Chest X-ray:
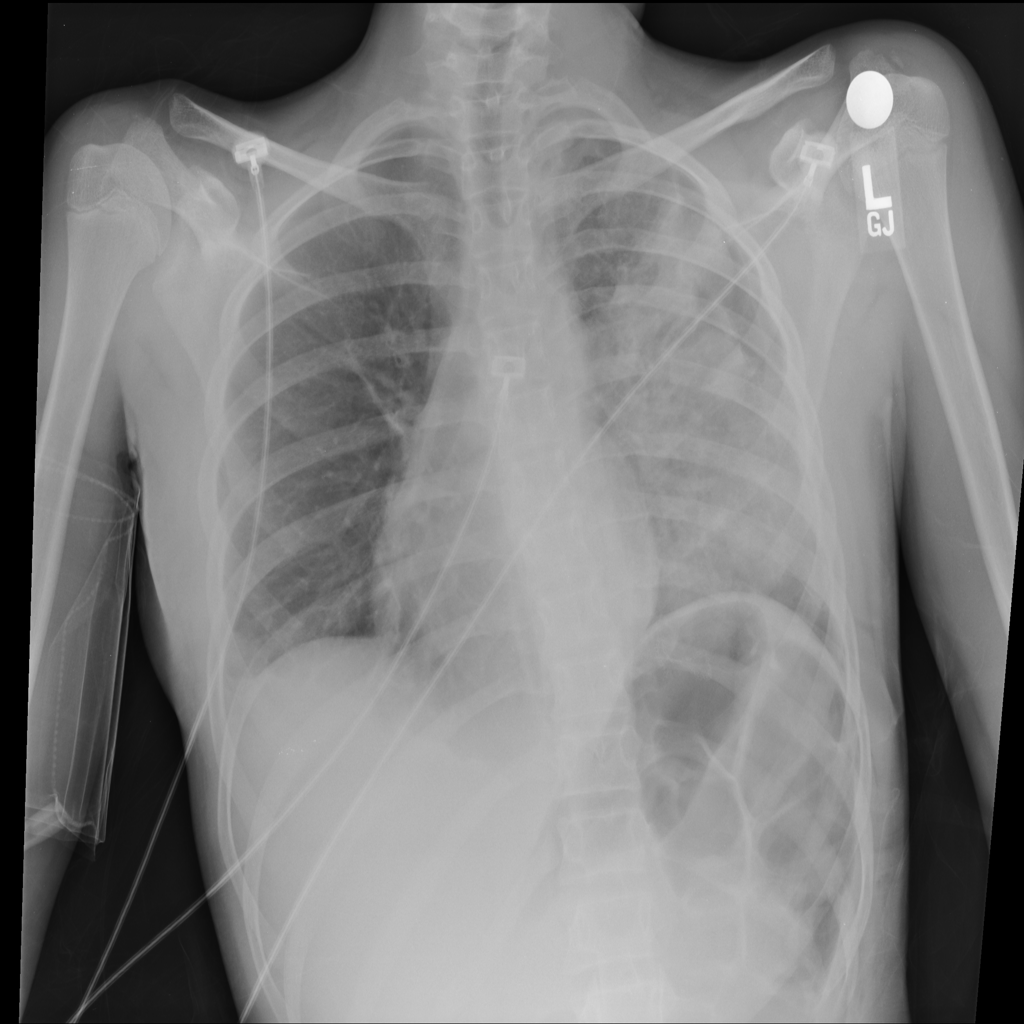
Findings: Consolidation, Effusion, Atelectasis
No abnormal finding: no